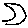
Label: moon